Interaction volume radius: 10 \u00c5
Interaction volume height: 25 \u00c5
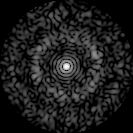
Disorder parameter: 0.8316